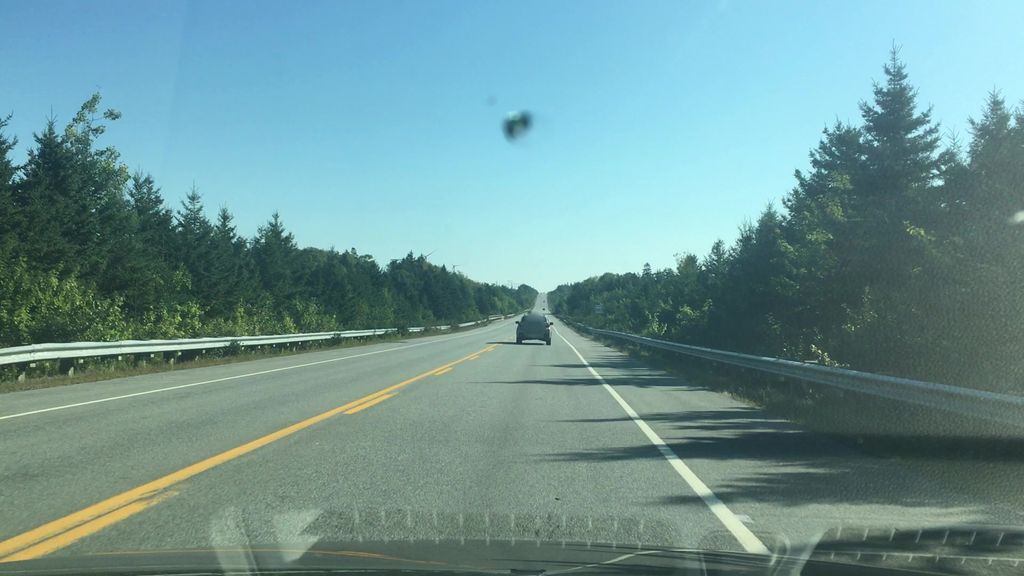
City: halifax